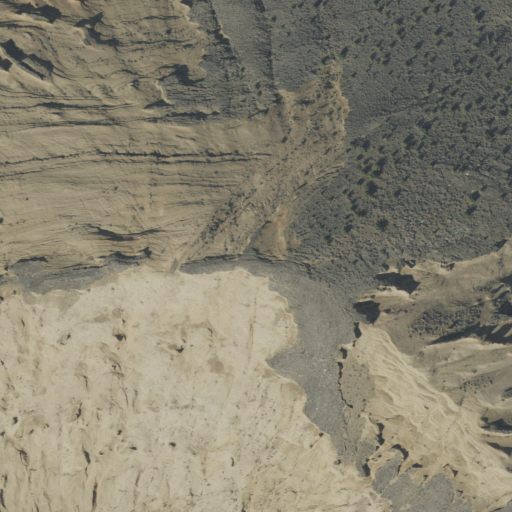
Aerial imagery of mountain in Utah named Pahvant Butte containing shrub and barren land